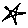
Label: star